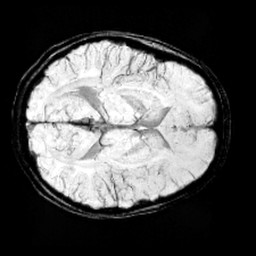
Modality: minIP
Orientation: axial
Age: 12
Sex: female
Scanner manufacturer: siemens
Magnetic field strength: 3 T
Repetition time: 0.027 s
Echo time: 0.02 s